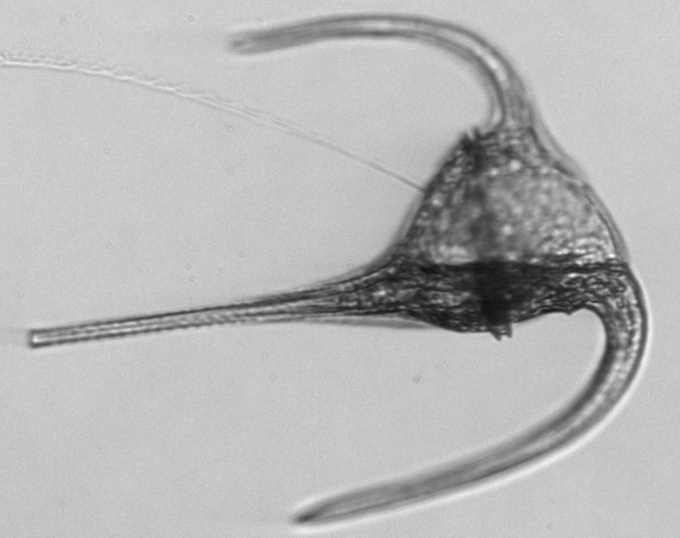
Label: Tripos